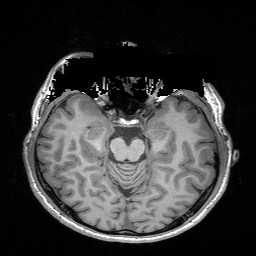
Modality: T1w
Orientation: coronal